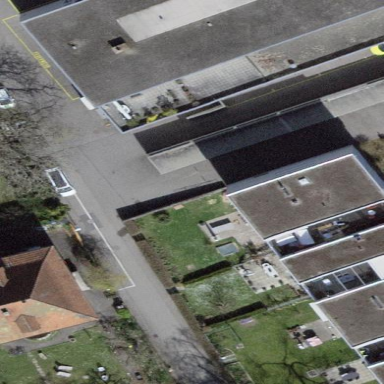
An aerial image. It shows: View of apartment building.